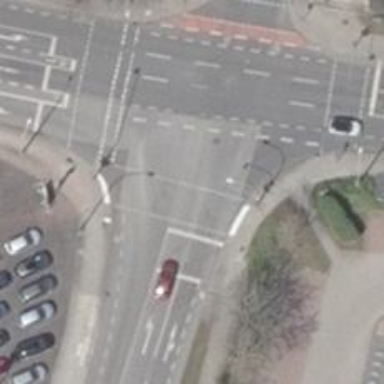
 featuring both sidewalks and cycle lane."